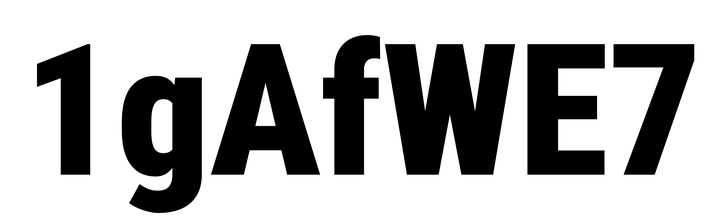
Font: Roboto_Condensed_Black